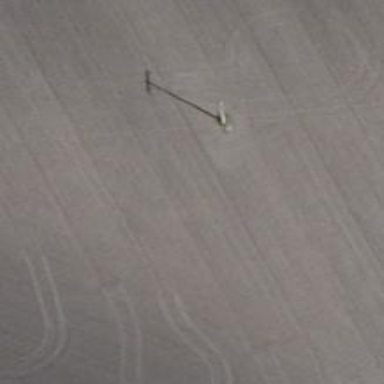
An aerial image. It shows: Minor power line.